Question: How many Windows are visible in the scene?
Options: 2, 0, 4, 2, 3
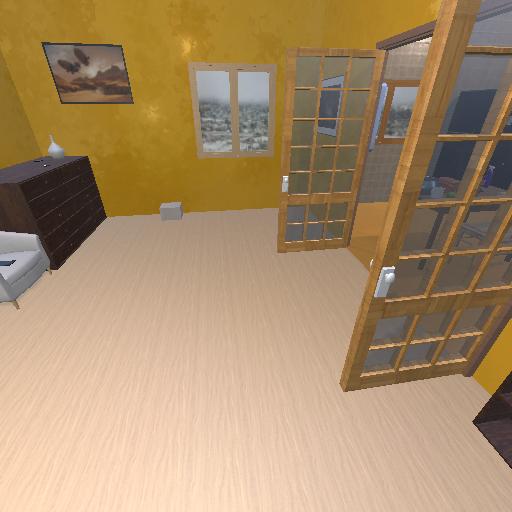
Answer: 2